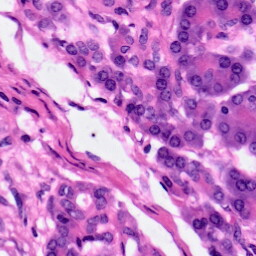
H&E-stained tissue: Pancreatic